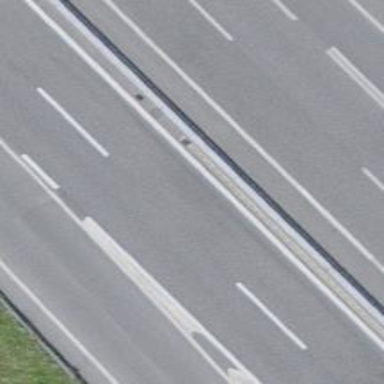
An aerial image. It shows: Motorway junction.